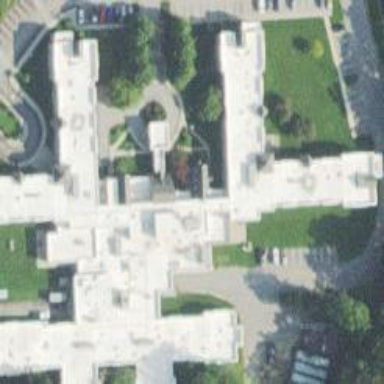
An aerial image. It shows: Nursing home.